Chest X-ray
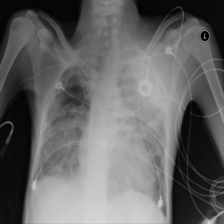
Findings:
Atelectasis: negative
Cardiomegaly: negative
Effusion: negative
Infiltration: negative
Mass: positive
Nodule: negative
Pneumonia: negative
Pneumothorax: negative
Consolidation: positive
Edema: negative
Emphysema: negative
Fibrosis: negative
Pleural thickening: negative
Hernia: negative